Brain MRI, t2w sequence, axial 2D slice.
Patient: age 37, sex F, weight 95 kg, height 1.95 m
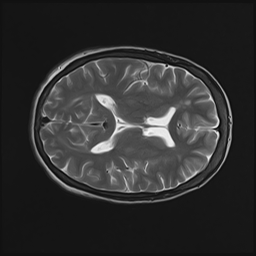